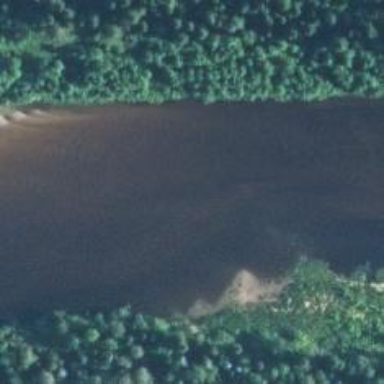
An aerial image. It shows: Beautiful view of river.